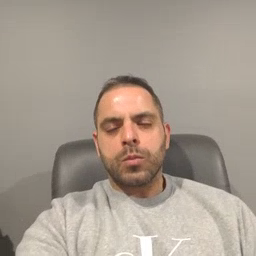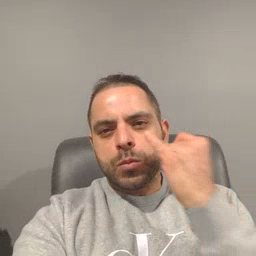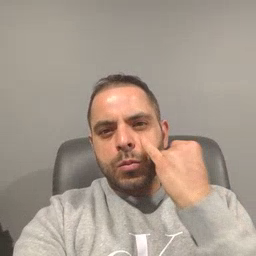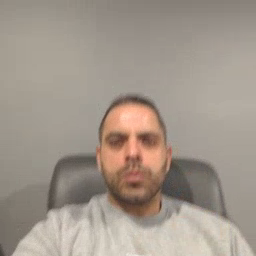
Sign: if